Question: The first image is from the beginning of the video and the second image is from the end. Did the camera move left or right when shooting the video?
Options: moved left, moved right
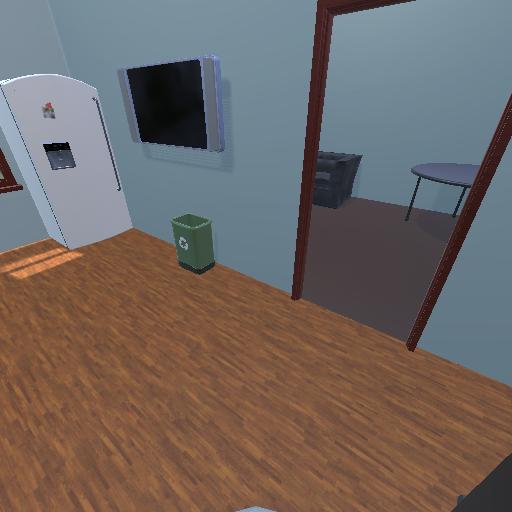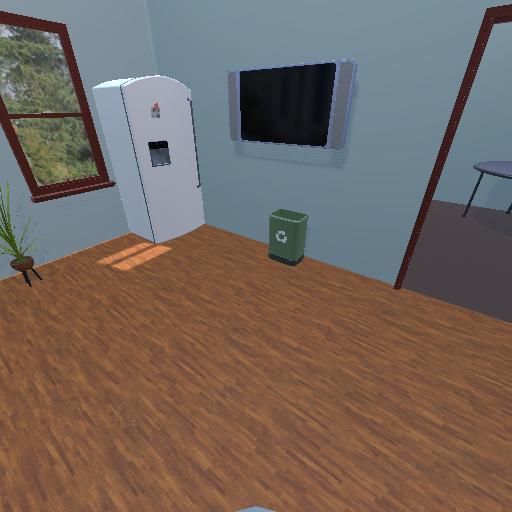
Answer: moved left